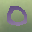
Label: 0